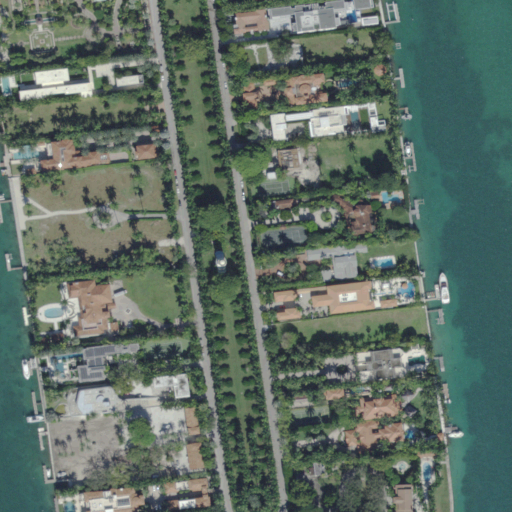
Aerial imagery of island in Florida named Star Island containing low intensity development, open water, open development, medium intensity development, woody wetlands, herbaceous wetlands, high intensity development, and barren land